Question: I want to make my footer full width but its not becoming full with by assigning #footer:100%;
Well, When i make the .container and .wrapper to 100% it become full width but content also become full width. here the image! (with .container and .wrapper to 100% )!

here is footer.php
'''
<?php wp_footer();?>
<div class="footer">
<div class="footer_left">
<h3>text here</h3>
<ul>
<?php dynamic_sidebar('footer-left');?>
</ul>
</div>
<div class="footer_left">
<h3>Weitere Informationen:</h3>
<ul>
<?php dynamic_sidebar('footer-mid');?>
</ul>
</div>
<div class="footer_right">
<h3>text here</h3>
<ul>
<li>
<a href="#"><img src="<?php bloginfo('template_url');?>/images/newsletter.png" alt="newsletter" width="16px" height="16px" />Newsletter</a>
</li>
<li>
<a href="http://www.facebook.com/" target="_blank" rel="nofollow"><img src="<?php bloginfo('template_url');?>/images/facebook.png" alt="facebook" width="16px" height="16px" />Facebook</a>
</li>
<li>
<a href="http://www.twitter.com/" target="_blank" rel="nofollow"><img src="<?php bloginfo('template_url');?>/images/twitter.png" alt="twitter" width="16px" height="16px" />Twitter</a>
</li>
<li>
<a href="https://plus.google.com/" target="_blank" rel="nofollow"><img src="<?php bloginfo('template_url');?>/images/googleplus.png" alt="googleplus" width="16px" height="16px" />Google +</a>
</li>
</ul>
</div>
</div>
</body>
</html>
'''
'''
* {margin:0px; padding:0px;}
img { border:none; outline: none;}
ul,li {list-style:none;}
body {background: url(images/bg.png) repeat;}
h2 { font-family:Arial; font-size:16px; font-weight: bold; color: #95cd32;}
h4 { font-family:Arial; font-size:16px; font-weight: normal; color:#b400b4;}
h3 {font-family:Arial; color:#b400b4; font-size:16px; margin:15px;}
a { font-family:Arial; text-decoration: none; }
@font-face {
font-family: 'JellykaCuttyCupcakes';
src: url('fonts/Jellyka CuttyCupcakes.ttf');
font-weight: normal;
font-style: normal;
}
@font-face {
font-family: 'HarabaraHand';
src: url('fonts/HarabaraHand.ttf');
font-weight: normal;
font-style: normal;
}
.container {width:902px; height: auto; margin:0 auto;}
.wrapper {width:902px; height: auto; margin: 0 auto;}
.logo {width:902px; height:140px; top: 12px;}
.logo img {}
.logo h1 {font-size:42px; margin:0; margin-left:20px; padding:0px 0 0 20px; background: url(images/header_logo.jpg) 0% 50% no-repeat; text-indent:-9999px;}
.logo a {text-decoration: none; margin:0; padding:0px; display:inline; }
.logo span {margin-left:20px; font-size:22px; color: #8D8D8D;}
/*****************************************************************************************
**************************** menu ******************************/
#nav { width:100%; height:54px; background-color: #ffffff; }
#nav ul{ list-style-type: none; margin-bottom: 5px; padding-top:10px; z-index:500;}
#nav ul ul {padding:2px;}
#nav ul ul li a {background:#A1D34C; color:#fff;}
#nav ul ul li a:hover {background:#AF00BD; color:#fff;}
#nav ul li{ display: inline; float:left; margin-right:0px; padding:0; position:relative;}
#nav ul li:hover>a { cursor: pointer; color:#A1D34C; }
#nav li li>a:hover { background:#B301B7;}
.menu-main-menu-container ul li+li {border-left:2px solid #b000b1;}
ul.sub-menu{ width:200px; height:auto; position:absolute; top:35px; display:none; }
.menu-main-menu-container ul li a {text-decoration:none; font-size:18px; color:#b000b1; text-transform:uppercase; text-align:left; font-weight:bold; padding:5px 32px; display:block;}
#nav li ul{ position:absolute; width:200px; display:none; top:100%; left:0; }
#nav li:hover ul{ display:block;}
#nav li li{ border-left:0;}
.sub-menu li{ float:left; width:100%; border-bottom:1px solid #B401B2;}
.sub-menu li:last-child{border:none!important;}
ul.sub-menu li a:hover{ background:#95cd32!important; }
.banner{ width:100%; height:330px; margin:20px 0px 15px; background:#fff; overflow:hidden;}
.banner img {width:100%; height:330px;}
#cat { padding:12px 7px 6px; margin-right:10px; font-size:18px; border:none; background:#fff; -webkit-border-radius: 10px; -webkit-border-bottom-left-radius: 0; -moz-border-radius: 10px; -moz-border-radius-bottomleft: 0; border-radius: 10px; border-bottom-left-radius: 0; width:150px; }
/*****************************************************************************
**************************************** Search *******************************************/
#search {height:40px; background-color: #f9f9f9; padding:15px 10px; }
#search input[type=text],input[type=submit] { width:445px; margin-right:10px; padding:10px 15px 7px; font-family:Arial; font-size:14px; color:#000; border:none; background:#fff; -webkit-border-radius: 0px; -webkit-border-bottom-left-radius: 0; -moz-border-radius: 0px; -moz-border-radius-bottomleft: 0; border-radius: 0px; border-bottom-left-radius: 0; }
input[type=submit] {background:#a2d34d; color:#fff; width:auto; margin-top:0px!important; }
.ssingle {width:610px;margin:0px 5px 20px 0px;height:100%;color:#666;font: 13px Arial;background:#f9f9f9 url(images/title.png) top repeat-x;padding:5px; border:1px solid #dadaaa;}
.ssingle h2 {margin: 0px 0 0px 0;padding: 10px 0px 10px 10px;text-align: left;font: 24px Arial;font-weight:normal;overflow:hidden; }
.ssingle h2 a, .ssingle h2 a:link, .ssingle h2 a:visited {color:#B401B2; background-color: transparent;}
.ssingle h2 a:hover {color: #228fc4;background-color: transparent;}
#single_post_head .post-thumb img{ max-width:250px;}
.title{margin: 0 0 0 0px;padding: 0px 0px 0px 0px;}
h2.pagetitle {padding:0px; margin:0 0 15px; font-size:30px;text-align:center;color:#A3D34C;font-family:Arial; text-shadow:1px 3px 10px #CCCCCC;}
h2.pagetitle a {color:#507409;}
.cover { margin:0 0;padding: 0px 10px ;}
.entry { margin:0 0; padding: 0px 0px ;}
.entry a:link, .entry a:visited { background-color: transparent;}
.entry a:hover {color:#fff;background-color: transparent;text-decoration: none;}
.entry ul, .entry ol{ margin: .4em 0 1em; line-height: 150%;}
.entry ul li, .entry ol li{ list-style-position:outside; margin-left: 1.6em;}
.entry p{font-size:16px; margin:0px 0px 5px; padding:5px 0px; line-height:22px;}
.singleinfo {font:10px Arial; text-transform:uppercase; color:#B98302; padding:5px 0px;}
.category{ padding:5px 0 5px 5px; }
.category>a:link,.category>a:visited{ color:#F7DB18; }
.category>a:hover{ color:#fff; }
#navigation{ margin:10px 0px 0px 0px; padding:0px 5px 10px 0px; width:700px; }
/***********************************content************************************/
#content{ width:100%; height:auto; float: left; margin:20px 0 0 0px;}
#content>h3 {margin-left:25px; font-size:16px; font-family: Arial;}
.content_left{ width:625px; height:auto; float:left; font-family:Arial; margin-left:10px; margin-top: 0px;}
#nach_themen {width:600px; height:auto; border:1px solid #ccc; padding:10px 5px; margin-bottom:5px; background:#fff; -webkit-border-radius: 0px; -webkit-border-bottom-left-radius: 0; -moz-border-radius: 0; -moz-border-radius-bottomleft: 0; border-radius: 0; border-bottom-left-radius: 0;}
#nach_themen .themen {width:184px; height:auto; border:1px solid #ccc; float:left; margin-left:10px;}
#nach_themen .themen img {width:180px; height:130px; padding:2px;}
#nach_themen .themen h2 {text-transform:uppercase; color:#a3d34c; text-align:center; margin:20px 0 10px;}
.blog_post{width:608px; height:auto; float:left; margin-top: 5px;}
.blog_post img { width:250px; height:auto; float:left; margin: 10px 18px 20px 4px;}
.blog_post.blog_template img{ margin:margin: 10px 10px 20px 10px;}
.blog_post.blog_template .post_content{ margin-right:10px; padding-top:5px;}
.blog_post.blog_template .post_content p{ color:#000;}
.blog_post h2 {margin:4px 0 8px;}
.blog_post ul{ list-style-type:none;}
.blog_post ul li{ width:100%; height:auto; float:left; margin-bottom:30px; border:3px solid #ccc;}
.post_image{width:250px; height:auto; float:left; margin:0 20px 15px 0px;}
.post_content {width:300px; height:auto; float: left;}
.post_content h4 {font-family: Arial; font-size:16px; color:#55247a;}
.post_content h3 {font-weight:normal; font-family:Arial; font-size:14px; color:#000; margin:8px 0 3px; padding:0;}
.post_content p {font-size:16px; font-family:Arial; line-height:22px; margin:10px 0;}
.post_content span:nth-child(4){font-size:14px; font-family:Arial; width:300px; height:auto; float:left; margin:10px 0 4px; }
.post_content span:nth-child(5){font-size:16px; font-weight:bold; font-family:Arial; color:#a3d34c; width:200px; height:auto; float:left; margin:10px 0; }
.post_content .read_more{ display:block; color:#fff; font-family:Arial; font-size:16px;}
.single_post_image{width:250px; font-family:Arial; height:auto; float:left; margin:0 20px 15px 0px;}
.single_post_content{width:335px; font-family:Arial; height:auto; float:right;}
.featured_post {overflow:hidden; float:left; font-family:Arial; /*border:1px solid #ccc;*/ margin-bottom:20px;}
.featured_post h2 {color:#a3d34c; margin:5px 0 15px 0;}
.featured_post img {margin:10px 15px 15px 5px; border:none; float:left;}
.featured_post p {height:auto; float:none; font:18px, font-family:Arial; font-weight:normal; text-align:justify; padding:0 8px 5px;}
.home_post .post_content{ width:auto!important; height:auto; float:none!important; font-family:Arial; padding: 5px 5px 10px 0;}
.home_post img { width:250px; height:auto; float:left; margin: 4px 30px 0px 0px;}
.home_post.page_single .featured_image{ padding-left:10px; padding-top:10px; height:200px; margin-bottom:10px;}
.home_post.page_single .featured_image img{ width:600px; max-width:600px height:auto; float:left; margin:0; }
.home_post.page_single h2{ color:#B400B4; margin-top:20px; font-family:Arial; margin-left:10px;}
.read_more{ width:34px; height:20px; font-size:28px; margin:0 10px 10px 0; padding:7px 8px 5px; display:block; text-align:center; float:right; background:#a3d34c; color:#fff; -webkit-border-radius: 0px; -webkit-border-bottom-left-radius: 0; -moz-border-radius: 0px; -moz-border-radius-bottomleft: 0; border-radius: 0px; border-bottom-left-radius: 0; }
.first_post .post_content{ width:300px; height:auto; float:right; padding: 5px 5px 10px 0;}
.first_post img{ margin:5px 15px 15px 3px!important;}
.first_post span{ display:none;}
.first_post h2, .read_more{ display:none;}
.first_post .read_more{ display:none !important;}
.first_post h3{ display:none;}
.first_post h4{ display:none;}
.out_post{width:585px; height:auto; float:left; padding:10px 15px; border:1px solid #ccc;}
#single_post_head{ height:auto; float:left; padding-bottom:15px; font-family:Arial, border:1px solid #ccc; padding:10px;}
#single_post_head .home_post{ color:#000;}
.single_post{width:100%; height:auto; float:left; font-family:Arial; padding-bottom:15px; border-top:1px solid #ccc;}
.single>h2 {margin:10px 0 15px 0;}
/*.single p{float:left; font:18px, font-family:Arial; text-align:justify; }*/
.single>span {float:left; font:18px, font-family:Arial; width:275px; height:auto; }
#para {font:16px Arial;}
#cus_single h2 {margin:10px 0 20px;}
#cus_single span {float:left; font:18px, font-family:Arial; width:120px; height:auto; }
#cus_single p {float:left; width:150px; height:auto; }
#cus_single>p:nth-child(2) {float:left; font:18px; font-family:Arial height:auto; min-height:120px; width:220px;}
#course {padding:13px 0 0 0;}
#course>h2{float:left; margin:10px 0; width:230px; font-size: 20px;}
#course>a {float:left; display:block; padding:8px 15px; background:#B2CF39; color:#fff; font-size: 16px; margin-left:70px; -webkit-border-radius: 0px; -webkit-border-bottom-left-radius: 0; -moz-border-radius: 0px; -moz-border-radius-bottomleft: 0; border-radius: 0px; border-bottom-left-radius: 0;}
#customText {width:885px; height:auto; float:left; margin-bottom:15px;}
#customText h3 {margin:0 0 5px; font-size:16px; }
#customText .textwidget {font-family: Arial; font-size:14px; text-align:justify; word-wrap:break-word; line-height: 24px; }
#custom_social {width:870px; height:auto; margin:20px 0 40px;}
#telefon { float: right; line-height: 22px; margin-top: 2px; width: 305px; }
.single_child {width:100%; height:auto; float:left; padding-bottom:15px; border-bottom:1px solid #ccc;}
.nothing { font-size: 15px; background-color:transparent; border: 0px solid; }
/*************************************************************************************
******************************** sidebar **********************************************/
.sidebar{ width:250px; height:auto; float: right; margin:0px 0 0 12px; background:#fff;}
#sidebar_widgets {width:230px; height:auto; float:left; padding:8px 5px; margin-bottom:5px; background:#a3d34c; color:#fff; font-family:Arial; -webkit-border-radius: 10px; -webkit-border-bottom-left-radius: 0; -moz-border-radius: 10px; -moz-border-radius-bottomleft: 0; border-radius: 10px; border-bottom-left-radius: 0;}
#sidebar_widgets li {float:left; margin:10px 10px 10px 35px; list-style-image: url(images/list-style.png); font-size:14px; font-weight:bold;}
.sidebar_widgets {width:230px; height:auto; float:left; padding:8px 5px; margin:10px 0px; color:#000; }
#newsletter { font-size:14px; font-family: Arial; width:213px; padding:10px; height:auto; border:1px solid #ccc;}
#newsletter img {float:left; height:40px; width:40px;}
#newsletter h3{text-transform:uppercase; width:140px; color:#55247a; display:block; float:left; padding:0; margin:10px 0 10px 10px;}
#newsletter h3 span {font-family: Arial; font-size:16px; color:#b400b4;}
#newsletter a:link, a:visited, a:hover {font-family: Arial; color:#55247a;}
#facebook { width:213px; padding:10px; height:20px;}
#facebook h3{text-transform:lowercase; font-size:22px; color:#55247a; display:block; float:left; padding:0; margin:10px 11px;}
#facebook h3 span {color:#b400b4;}
#facebook .fb-overlay {position:relative; left:0!important;}
#google { width:213px; padding:10px 10px 0; height:30px; border:1px solid #ccc;}
#google h3{font-size:22px; margin:0 0 2px 0; padding:0; color:#B400B4; display:block; float:left; }
#google span:nth-child(2) {font-size:35px;}
#google>span:nth-child(4) {font-size:25px; font-family:JellykaCuttyCupcakes,HarabaraHand; margin-right:15px; float:right;}
#google img {vertical-align:middle; margin-left:10px;}
.testimonial_slides {height:300px; width:100%;}
.Home_post{width:608px; float:left;}
.Home_post ul{ list-style:none;}
.Home_post ul li{ width:100%; float:left; margin-bottom:30px; border:1px solid #A5A5A5;}
.Home_post img{ width:250px; height:auto; margin:10px 20px 15px 5px;}
.Home_post .post_content{ width:325px; height:auto; float:right;}
/******************************************footer****************************************/
.footer{width:960px; height:auto; float:left; font-family:arial; padding:0px 0 30px 0px; background:#6e6e6f;}
.footer_left {height:auto; width:35%; margin:10px 0 0 15px; padding:0; float:left; }
.footer_left h3 {color:#fff; margin-bottom:15px; margin-left:0;}
.footer_left a{ width:100%; height:auto; float:left; font-size:14px; margin-bottom:5px;}
.footer_left a:link, a:hover, a:visited {color:#fff;}
.footer_left .menu {list-style:none; margin-left:3px;}
.footer_left .menu li{font-size:18px; margin:4px 0;}
.footer_right {height:auto; width:25%; margin:10px 0 0 15px; padding:0; float:left;}
.footer_right ul { margin-left:17px; padding:0; }
.footer_right img {vertical-align:middle; margin:0 10px 5px 0; height:23px; width:23px;}
.footer_right h3 {color:#fff; margin-bottom:15px; margin-left:15px;}
.footer_right a{ width:100%; height:auto; float:left; font-size:14px;}
.footer_right a:link, a:hover, a:visited {color:#fff;}
.Social_Widget {margin-left:17px;}
.clear {clear:both;}
/* nsu-form */
.nsu-form input[type=text] { width:220px; padding:13px 10px 7px; font-size:18px; color:#fff; border:none; background:#D1D7C8; -webkit-border-radius: 10px; -webkit-border-bottom-left-radius: 0; -moz-border-radius: 10px; -moz-border-radius-bottomleft: 0; border-radius: 10px; border-bottom-left-radius: 0; }
.nsu-form p:nth-child(2) {margin:5px 0 0 80px;}
.nsu-form input[type=submit] {background:#b400b4; color:#fff; width:auto; cursor:pointer;}
.nsu-form label {font-family:arial; font-size:22px; color:#55247A; margin-right:10px;}
.nsu-error {margin-left:10px; color:red;}
.sign_up .nsu-signed-up {font-family:tahoma; font-size:20px;}
.sign_up {width:600px; height:auto; padding:0; margin:0; float:left;}
.sign_up h3 {font-family:Arial; font-size:22px; padding:0; margin:5px 0 15px;}
.sign_up img {width:600px; height:200px; margin:5px;}
}
'''
any ideas??? why only footer is not becoming full width???
please...
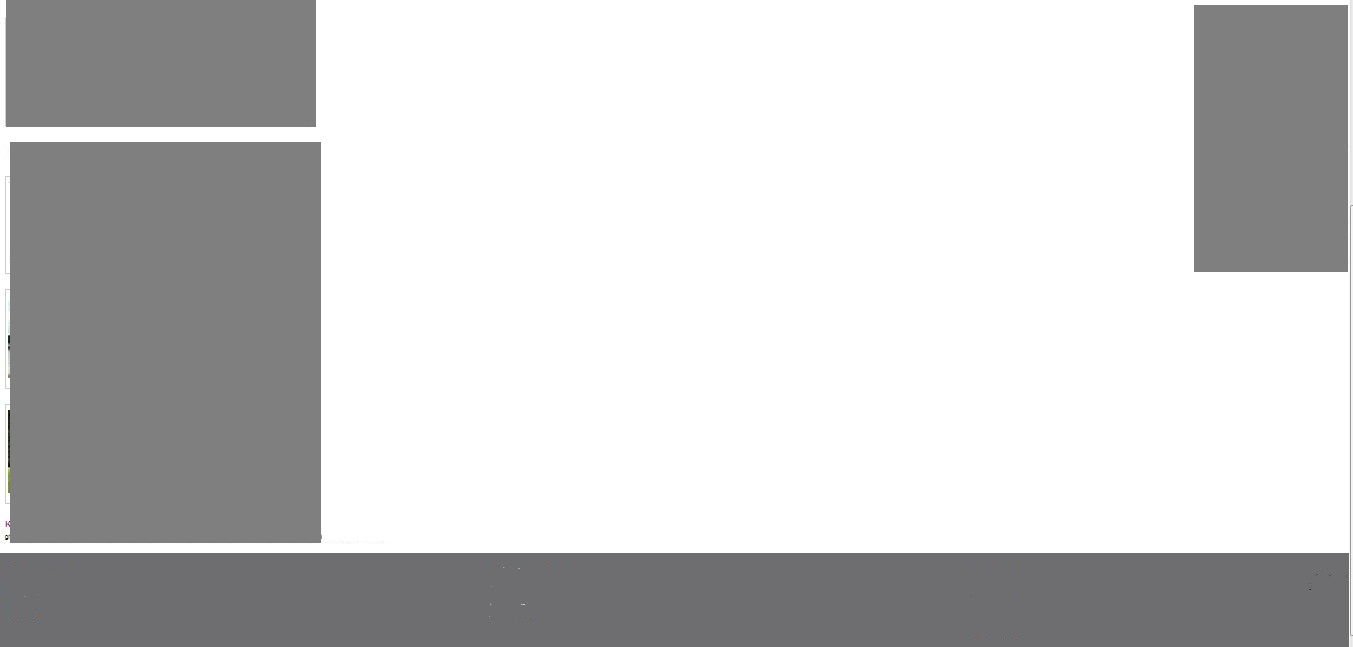
Answer: First of all you should place 'wp_footer();' just before 'body' closing tag. Remove your footer div from any shared wrapper or container and insert it in an indipendent one. To this new wrapper add the 'width:100%' rule.
Do you see what you need?

Your DOM tree looks like this:
'''
<html lang="de-DE" xmlns:fb="http://ogp.me/ns/fb#" class="listic_slider_fouc">
<head></head>
<body class="home page page-id-146 page-template-default" style="">
<div class="inner">
<div class="container">
<div class="wrapper">
<header class="logo">...</header>
<div class="clear"></div>
<nav>...</nav>
<div class="banner">...</div>
<center>...</center>
<div id="search3">...</div>
<div id="content" class="test">...</div><!--content-->
<div class="footer_background"></div>
<div class="footer">...</div>
</div><!--wrapper-->
<div class="clear"></div>
</div><!--container-->
</body>
</html>
'''
But it should looks like:
'''
<html lang="de-DE" xmlns:fb="http://ogp.me/ns/fb#" class="listic_slider_fouc">
<head></head>
<body class="home page page-id-146 page-template-default" style="">
<div class="inner">
<div class="container">
<div class="wrapper">
<header class="logo">...</header>
<div class="clear"></div>
<nav>...</nav>
<div class="banner">...</div>
<center>...</center>
<div id="search3">...</div>
<div id="content" class="test">...</div><!--content-->
</div><!--wrapper-->
<div class="clear"></div>
</div><!--container-->
<!-- RIGHT PLACE -->
<div class="footer_background">
<div class="footer">...</div>
</div>
<!-- RIGHT PLACE -->
</body>
</html>
'''
There's a WordPress <URL>. In your case it should be called outside from your '.wrapper' and '.container' div.
Remember to move <URL> action from now position to just before '</body>' closing tag in order to avoid script block in wrong place etc, etc.
The CSS rule:
'''
.footer_background {
width: 100%;
background-color: #6e6e6f;
}
.footer {
width: 902px;
height: auto;
font-family: arial;
padding: 0px 0 30px 0px;
margin: 0 auto;
}
'''
Hope it helps, let me know if you get stuck!
Example:
header.php
'''
<html>
<head>
<!-- Header TAGS -->
</head>
<?php wp_head(); ?>
<body>
<div class="container">
<div class="wrapper">
'''
index.php
'''
<?php get_header(); ?>
<div class="content">
<?php if( have_posts() ) : while( have_posts() ) : the_post(); ?>
<div class="post">
<h2><?php the_title(); ?></h2>
<p><?php the_excerpt(); ?></p>
</div><!-- .post -->
</div><!-- .content -->
</div><!-- .wrapper -->
</div><!-- .container -->
<?php get_footer(); ?>
'''
footer.php
'''
<div class="footer_background">
<div class="footer">
<!-- Your footer blocks -->
</div>
</div>
<?php wp_footer(); ?>
</body>
</html>
'''